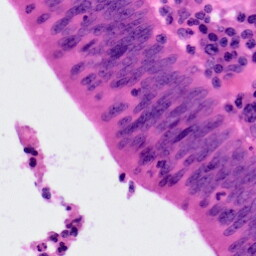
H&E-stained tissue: Colon